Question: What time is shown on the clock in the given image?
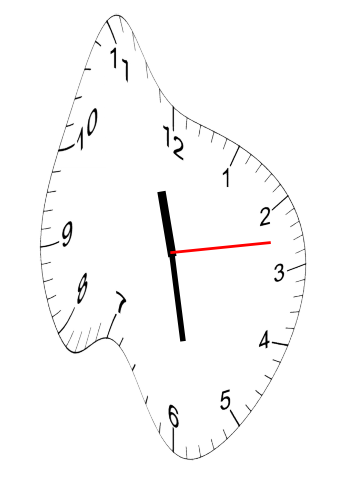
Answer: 11:28:13